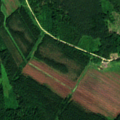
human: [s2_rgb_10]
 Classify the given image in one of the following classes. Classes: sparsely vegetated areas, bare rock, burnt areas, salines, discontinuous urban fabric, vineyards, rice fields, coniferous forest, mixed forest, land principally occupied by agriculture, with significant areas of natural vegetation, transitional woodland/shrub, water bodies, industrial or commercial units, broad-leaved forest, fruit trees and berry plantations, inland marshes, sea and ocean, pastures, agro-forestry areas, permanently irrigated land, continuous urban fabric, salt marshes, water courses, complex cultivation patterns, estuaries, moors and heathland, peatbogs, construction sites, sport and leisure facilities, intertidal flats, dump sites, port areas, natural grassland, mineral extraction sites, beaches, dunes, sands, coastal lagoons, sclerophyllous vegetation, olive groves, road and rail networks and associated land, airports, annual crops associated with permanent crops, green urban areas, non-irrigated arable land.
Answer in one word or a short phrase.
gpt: mixed forest, peatbogs